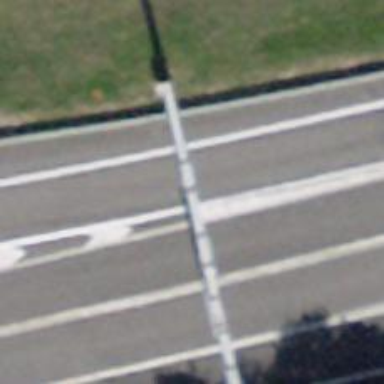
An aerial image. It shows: Gantry displaying traffic sign.